Question: I have written code to stop duplication of my Primary Key. I have two tables. One table saves the company details and the other table saves other details. In the table which saves company details, the company registration number is being given as the Primary Key. It should not be duplicated. But the registration number is a Foreign Key to the other table where it can be duplicated as much as it wants.
Here's my Code :
'''
public int checkComRegnumberAvailable(string conRegnumber)
{
int check = 2;
int i = 0;
List<OtherCompany> checklist = getCompanyDetails();
while (i < checklist.Count)
{
if (checklist[i].RegNumber != conRegnumber)
{
check = 0;
i++;
}
else
{
check = 1;
i++;
}
}
return check;
}
'''
Below is the 'method' where I execute the SQL statements according to the value of the integer 'check' :
'''
public void AddCompanyDetails(int NDAid)
{
using (SqlConnection con = new SqlConnection(cs))
{
int check = checkComRegnumberAvailable(oc.RegNumber);
if (check == 0)
{
SqlCommand cmd = new SqlCommand("INSERT INTO OtherCompanyData (RegNumber,ComName,Country,Address,CoreBusi) values (@regnum,@comname,@country,@address,@corebusi) ", con);
cmd.Parameters.AddWithValue("@regnum", oc.RegNumber);
cmd.Parameters.AddWithValue("@comname", oc.ComName);
cmd.Parameters.AddWithValue("@country", oc.Country);
cmd.Parameters.AddWithValue("@address", oc.RegOfficeAddress);
cmd.Parameters.AddWithValue("@corebusi", oc.CoreBuss);
try
{
con.Open();
cmd.ExecuteNonQuery();
AddNDADetails(NDAid);
}
catch (SqlException ex)
{
throw ex;
}
}
else if (check == 1)
{
AddNDADetails(NDAid);
}
}
}
'''
On executing the code I get the following exception :

Please help me. Thanks in advance.
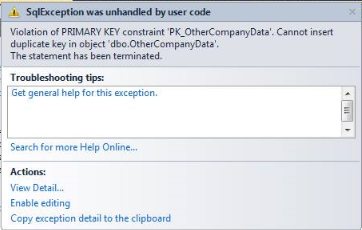
Answer: You want your code to find out if there is a duplicate before adding, but what you are really doing is just verifying that the last element does not match.
Instead, do this:
'''
public int checkComRegnumberAvailable(string conRegnumber)
{
int i = 0;
List<OtherCompany> checklist = getCompanyDetails();
foreach(var company in checklist)
{
if(company.RegNumber == conRegnumber)
{
return 1;
}
}
return 0;
}
'''
There are much better ways to accomplish what you are doing, but this should demonstrate the problem in your current logic.